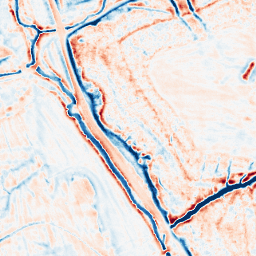
Category: edge_preserving
Decomposition family: bilateral
Decomposition parameters: d: 15
sigma_color: 100
sigma_space: 100
Upsampling method: sinc_blackman
Upsampling parameters: scale: 4
kernel_size: 8
Upsampling scale: 4